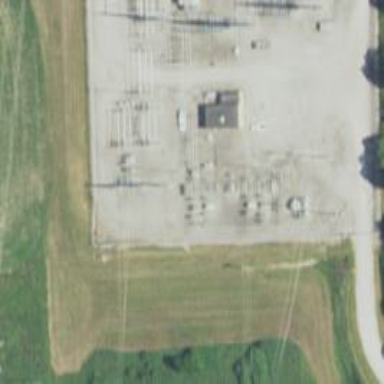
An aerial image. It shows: Switch used for power control.